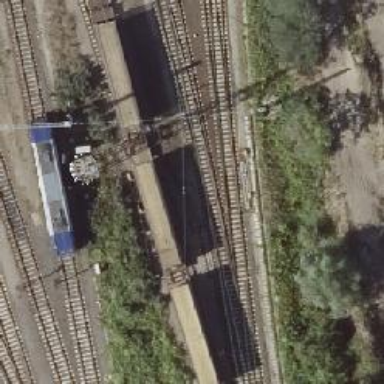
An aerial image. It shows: Railway switch.